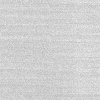
Atmospheric dust classification: dusty